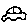
Label: car